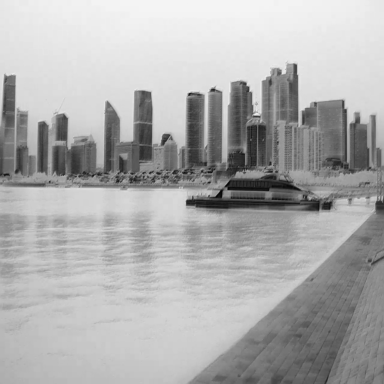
There is a container_ship in the infrared image.